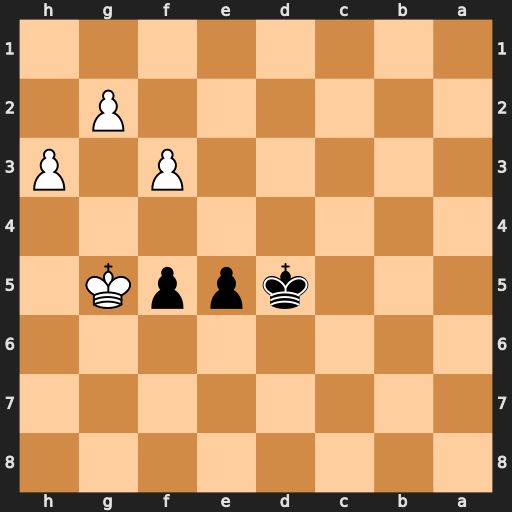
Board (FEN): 8/8/8/3kppK1/8/5P1P/6P1/8
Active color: b
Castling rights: -
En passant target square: -
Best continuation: e4 Kf4 Kd4 fxe4 fxe4 h4 e3